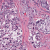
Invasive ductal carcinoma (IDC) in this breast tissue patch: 1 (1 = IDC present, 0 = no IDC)